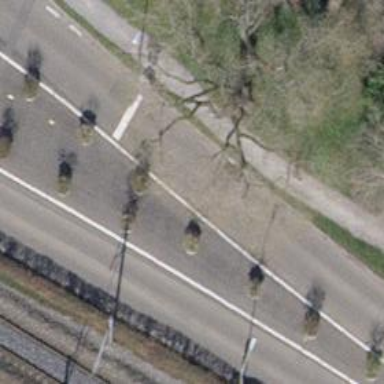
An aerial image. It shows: Planter barrier.